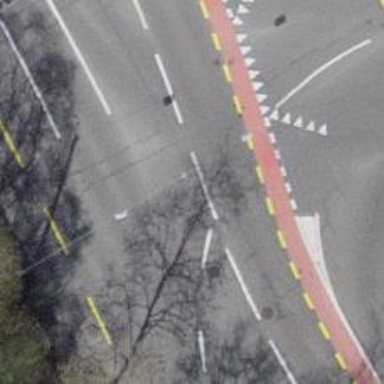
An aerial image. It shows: Road with traffic signals.